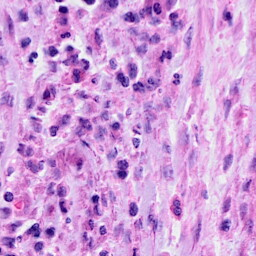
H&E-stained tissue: Cervix